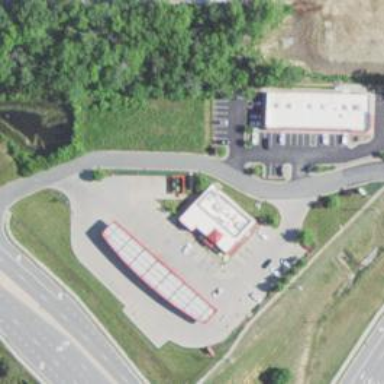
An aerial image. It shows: Convenience shop.